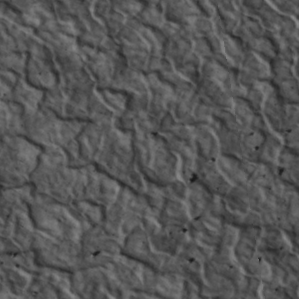
Label: non_frost